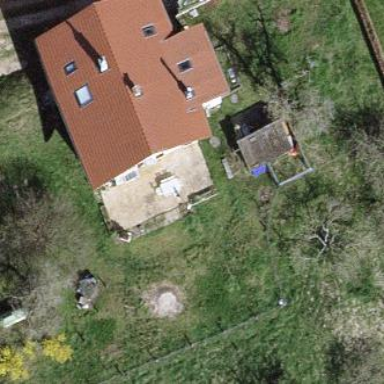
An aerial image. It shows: Simple house.